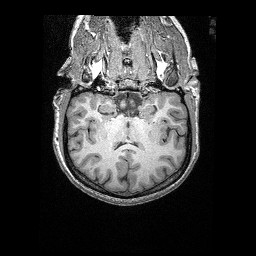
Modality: T1w
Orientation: sagittal
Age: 30
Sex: female
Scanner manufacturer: siemens
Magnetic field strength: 3 T
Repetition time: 2.4 s
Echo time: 0.03 s